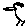
Label: bird